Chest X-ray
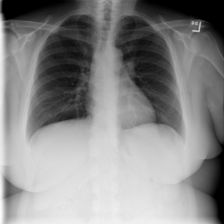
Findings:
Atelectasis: negative
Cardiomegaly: negative
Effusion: negative
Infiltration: negative
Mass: negative
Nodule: negative
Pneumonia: negative
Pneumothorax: negative
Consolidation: negative
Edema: negative
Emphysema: negative
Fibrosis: negative
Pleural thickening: negative
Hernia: negative